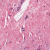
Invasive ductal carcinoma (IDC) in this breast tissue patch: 0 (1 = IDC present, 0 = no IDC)